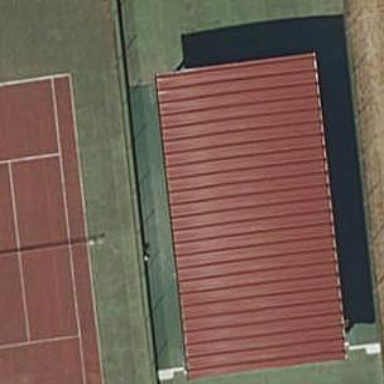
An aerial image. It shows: Tennis court on the leisure land pitch.